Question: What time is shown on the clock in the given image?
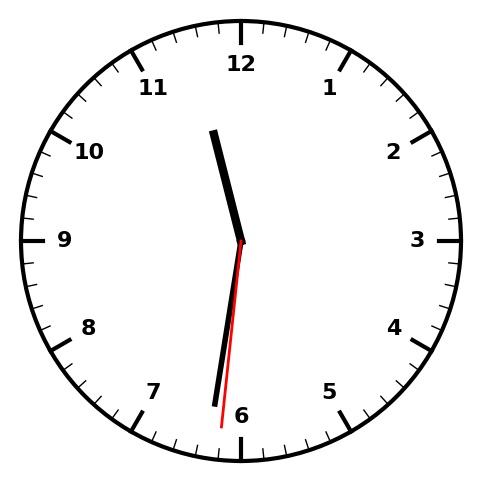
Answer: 11:31:31